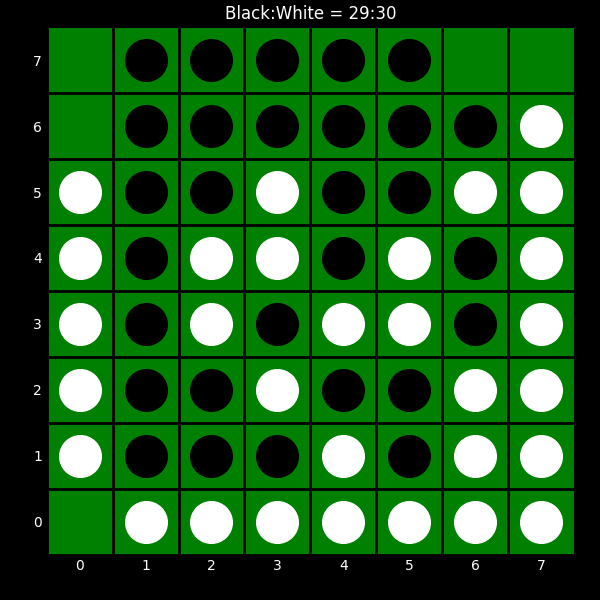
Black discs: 29
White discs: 30